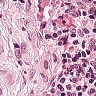
Metastatic tissue present: yes